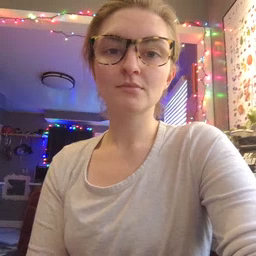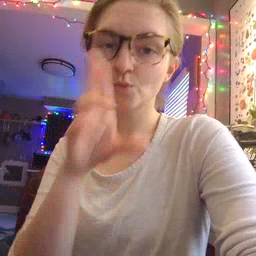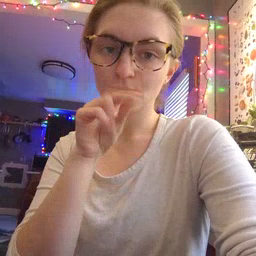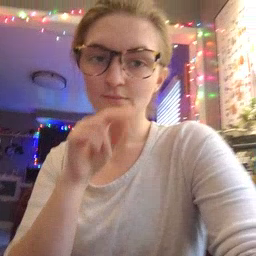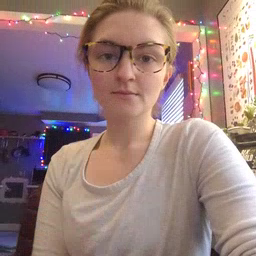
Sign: goose